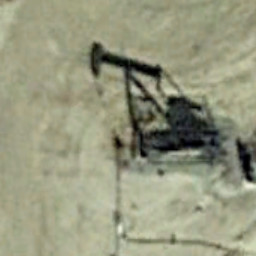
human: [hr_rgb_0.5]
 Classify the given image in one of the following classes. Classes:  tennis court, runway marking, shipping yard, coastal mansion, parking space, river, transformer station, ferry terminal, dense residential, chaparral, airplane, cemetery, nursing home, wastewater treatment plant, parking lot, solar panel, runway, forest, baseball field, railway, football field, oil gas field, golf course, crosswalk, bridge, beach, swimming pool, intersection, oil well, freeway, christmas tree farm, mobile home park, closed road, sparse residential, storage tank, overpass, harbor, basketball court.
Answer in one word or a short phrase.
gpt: oil well